Question: I was looking for a solution and I found it here
<URL>
But now I'm using a alternative code that I've got from the link below that post, which is case sensitve.
'''
Function SubstituteMultipleCS(text As String, old_text As Range, new_text As Range)
Dim i As Single
For i = 1 To old_text.Cells.Count
Result = Replace(text, old_text.Cells(i), new_text.Cells(i))
text = Result
Next i
SubstituteMultipleCS = Result
End Function
'''
I'm using it to make German Anki cards so I need to replace some words with ___. It's working with one single word or a bunch of words if they are together, but...
Some verbs conjugation have a sentence structure when I must place the main verb after the noun and the particle, which belongs to the verb, at the end. Something like this

As you can see in the picture, the verb "schaute an" is not replaced by the new word because "schaute" is separated from "an" in the original sentence.
Is there any way to fix this?
thank you.
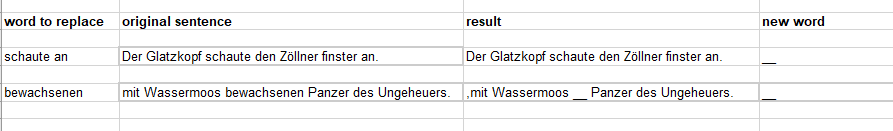
Answer: Here is a formula you may use (which works for your current sample data:
<URL>
Formula in 'C2':
'''
=IFERROR(TRIM(SUBSTITUTE(SUBSTITUTE(SUBSTITUTE(" "&SUBSTITUTE(B2,"."," ")&" "," "&FILTERXML("<t>
"&SUBSTITUTE(A2," ","

")&"
</t>","//s[position() = 1]")&" ",D2,1),IFERROR(" "&FILTERXML("<t>
"&SUBSTITUTE(A2," ","

")&"
</t>","//s[position() = 2]")&" ",""),D2,1),IFERROR(" "&FILTERXML("<t>
"&SUBSTITUTE(A2," ","

")&"
</t>","//s[position() = 3]")&" ",""),D2,1))&".","")
'''
The advantage of nested substitutes is that we can tell the function to only replace the first occurence if you had a sentence where multiple could occur. Not sure if it's watertight.